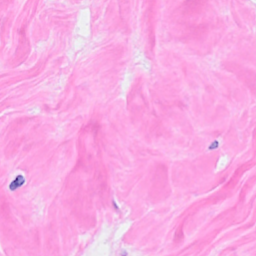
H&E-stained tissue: Breast